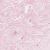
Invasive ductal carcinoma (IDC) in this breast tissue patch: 0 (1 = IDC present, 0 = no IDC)